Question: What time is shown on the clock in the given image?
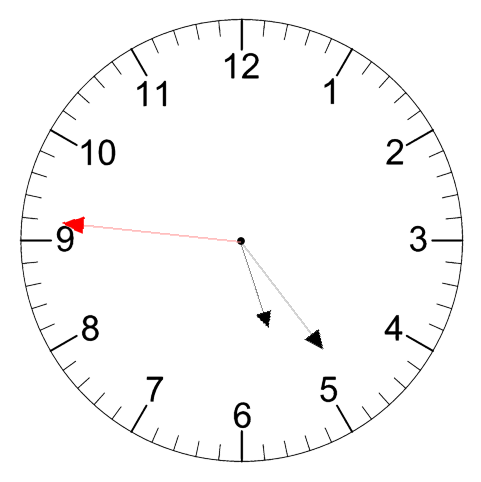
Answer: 05:23:46